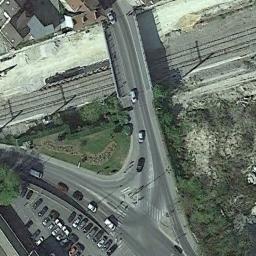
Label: overpass